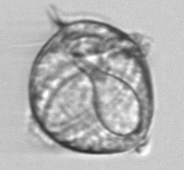
Label: Protoperidinium